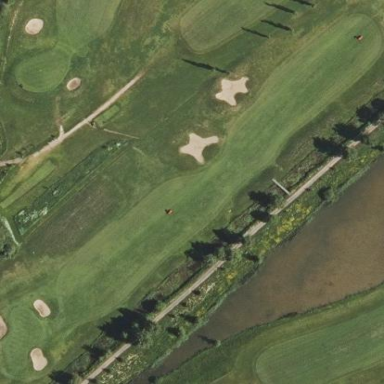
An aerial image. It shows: Grassy area designated as golf fairway.